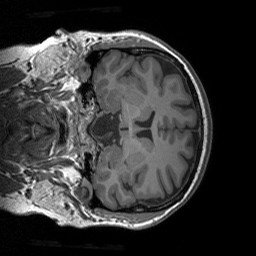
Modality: T1w
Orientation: coronal
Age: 30
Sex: female
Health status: healthy
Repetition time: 1.9 s
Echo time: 0.00252 s